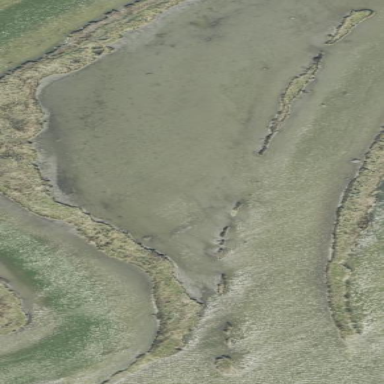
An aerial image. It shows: Marshy wetland area.